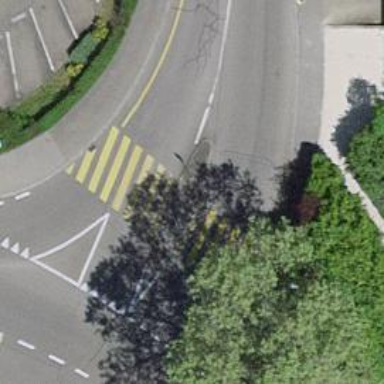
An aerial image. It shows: Marked pedestrian crossing with zebra designation and central island.